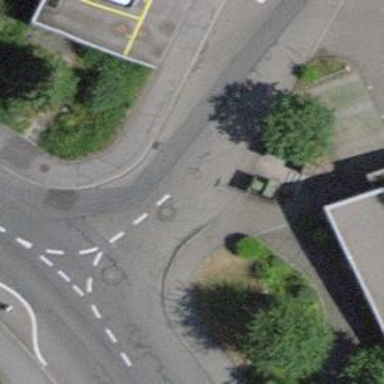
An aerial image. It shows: Kerb serving as barrier.